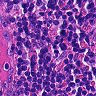
Metastatic tissue present: no